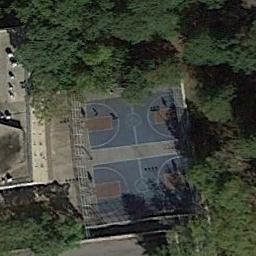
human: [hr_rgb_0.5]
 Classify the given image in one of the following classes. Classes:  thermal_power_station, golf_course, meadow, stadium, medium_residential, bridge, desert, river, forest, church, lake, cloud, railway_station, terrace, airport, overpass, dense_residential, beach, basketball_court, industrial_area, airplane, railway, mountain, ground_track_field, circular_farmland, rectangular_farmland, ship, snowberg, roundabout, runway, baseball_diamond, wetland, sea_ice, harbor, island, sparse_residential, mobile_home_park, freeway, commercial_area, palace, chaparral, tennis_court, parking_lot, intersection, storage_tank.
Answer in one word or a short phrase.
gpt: basketball_court